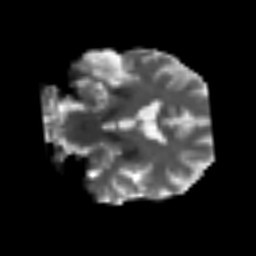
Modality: T2w
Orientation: coronal
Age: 63
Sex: male
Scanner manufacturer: siemens
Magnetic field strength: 3 T
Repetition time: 3.2 s
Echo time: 0.081 s